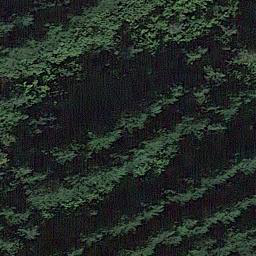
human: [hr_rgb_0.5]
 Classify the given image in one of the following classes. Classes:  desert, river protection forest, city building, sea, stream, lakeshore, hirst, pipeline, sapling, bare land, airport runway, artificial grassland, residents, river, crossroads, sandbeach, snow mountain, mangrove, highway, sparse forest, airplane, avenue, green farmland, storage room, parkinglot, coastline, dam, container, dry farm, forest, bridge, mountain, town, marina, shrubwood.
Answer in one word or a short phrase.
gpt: forest